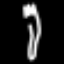
Label: fork